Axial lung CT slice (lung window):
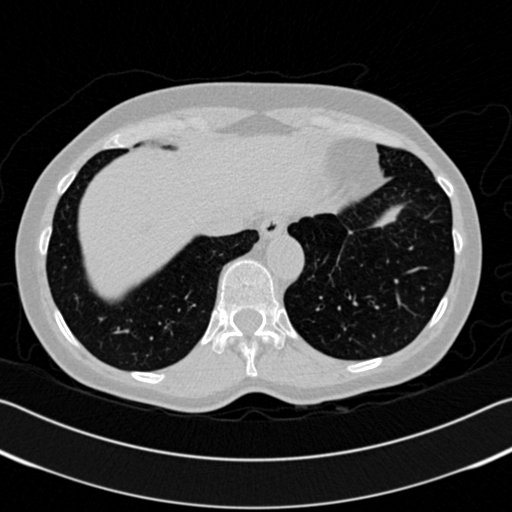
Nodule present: no